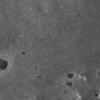
Label: not_dusty